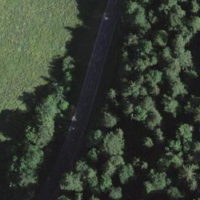
EUNIS habitat code: 44
Species observed at this site:
Chamaenerion angustifolium
Cardamine heptaphylla